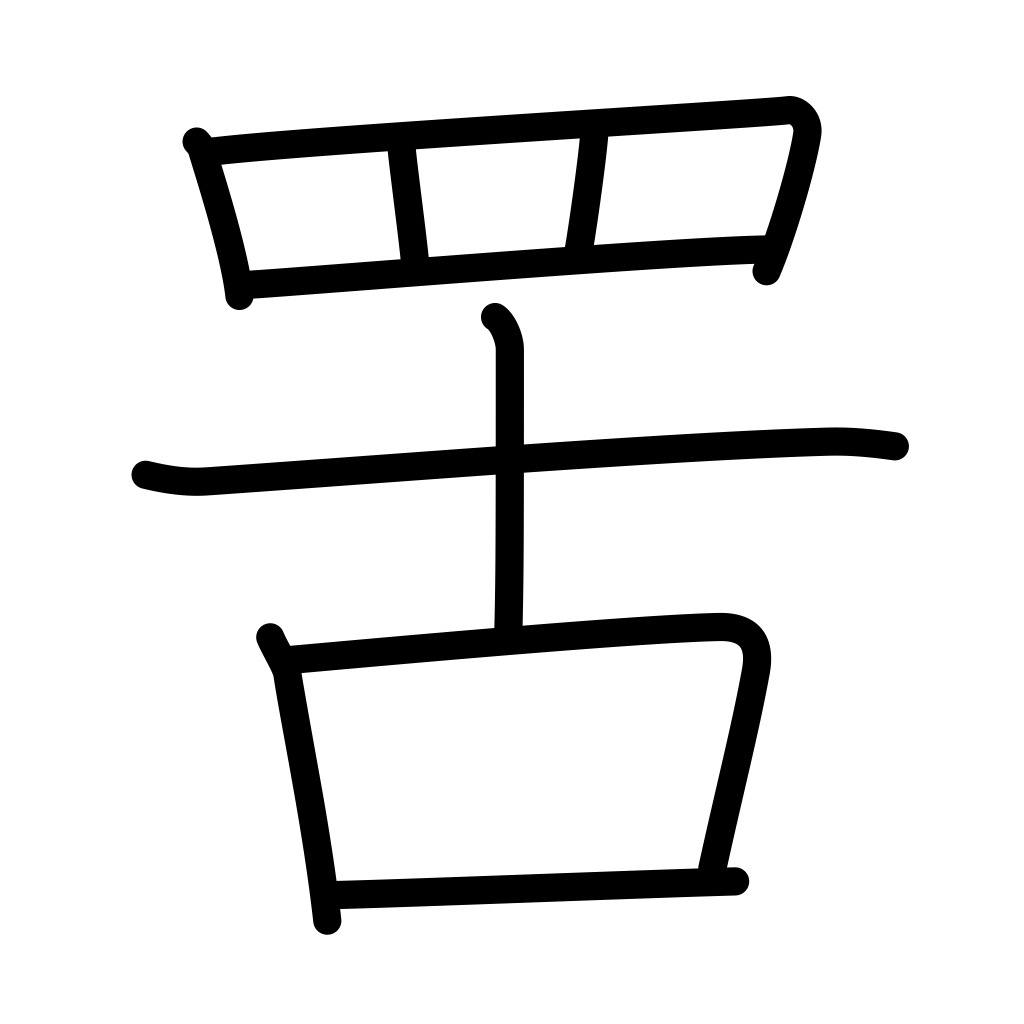
Meaning: net